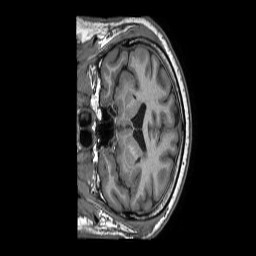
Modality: T1w
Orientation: coronal
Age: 45
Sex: male
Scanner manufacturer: philips
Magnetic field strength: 1.5 T
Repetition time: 0.007031 s
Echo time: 0.003185 s